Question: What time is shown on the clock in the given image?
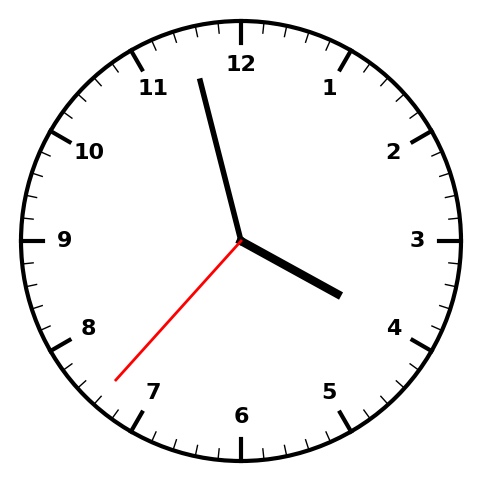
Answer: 03:57:37